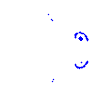
Particle: electron